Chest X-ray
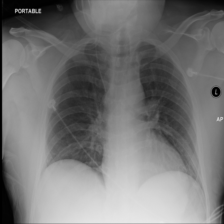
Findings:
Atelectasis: negative
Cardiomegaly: negative
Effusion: negative
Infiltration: negative
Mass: negative
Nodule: negative
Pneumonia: negative
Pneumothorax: negative
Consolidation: negative
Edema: negative
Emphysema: negative
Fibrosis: negative
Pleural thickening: negative
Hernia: negative